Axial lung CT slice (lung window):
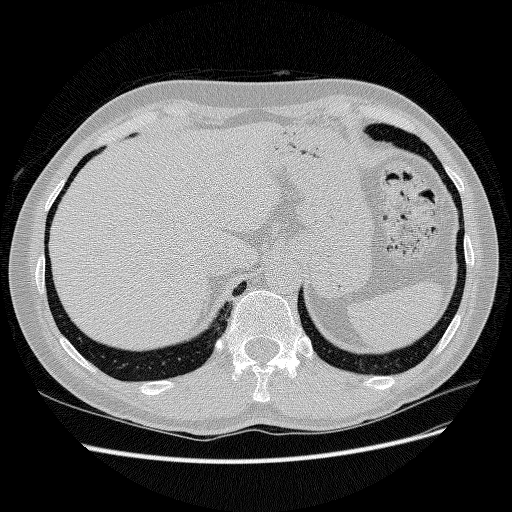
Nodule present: no